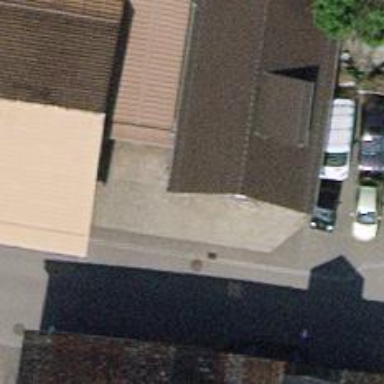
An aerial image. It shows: Commercial building.